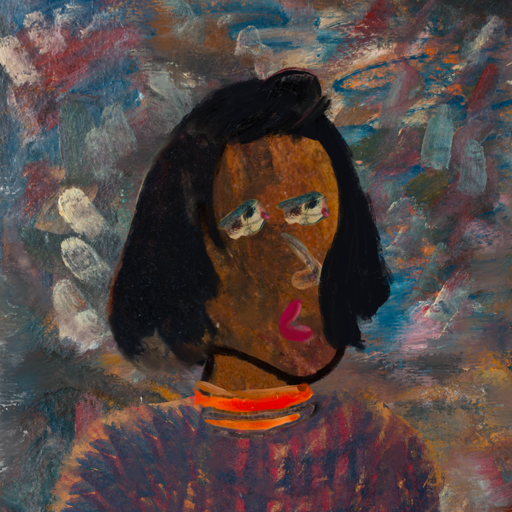
Background: Boggyland, Head And Neck Side: Mosgoul, Face Side: Pipe, Bust: In_The_Sun, Hair Side: Mosgoul, Head Accessory: Blank, Second Necklace: Blank, Necklace: Experience, Baby: Blank